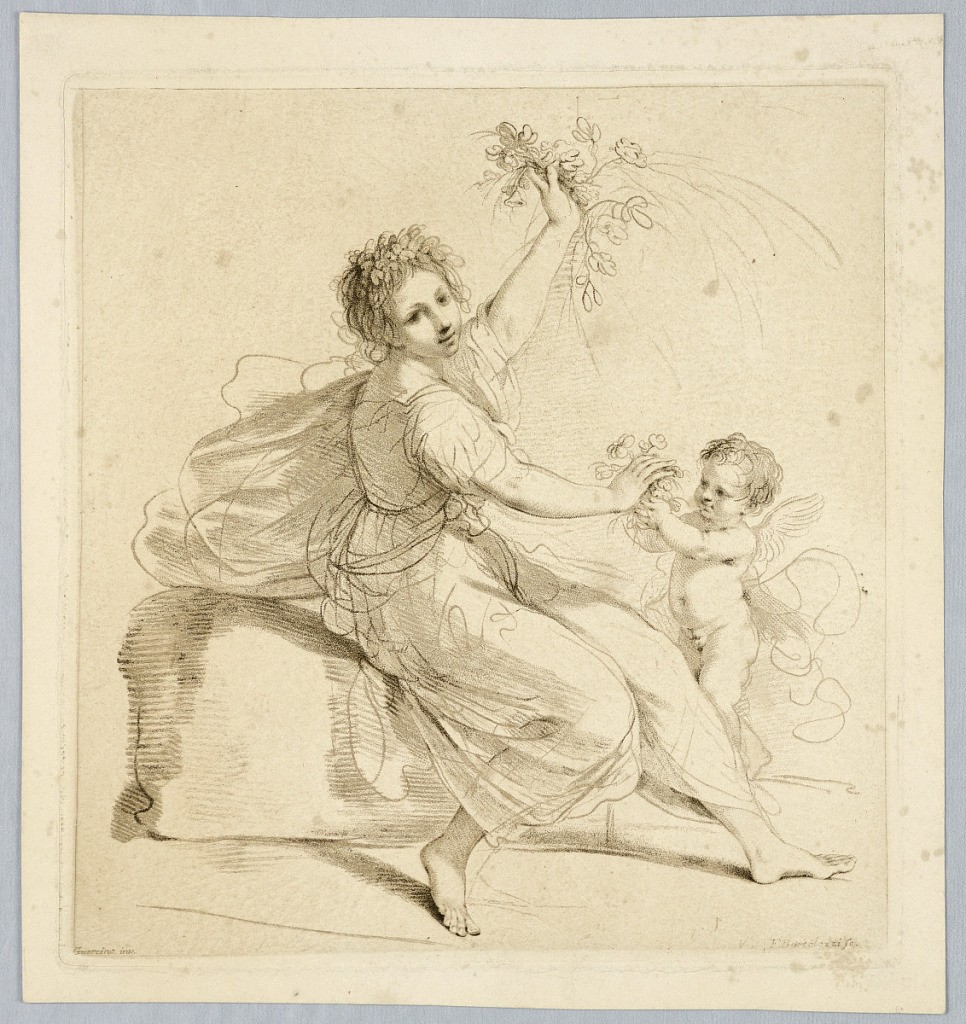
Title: Flora, with a Boy
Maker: Francesco Bartolozzi, Italian, active England, 1727–1815
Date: ca. 1760–1770
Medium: Engraving in brown ink on white paper
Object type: Print
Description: Flora seated, center, facing right, a putti hands her a bouquet while she waves another in her left hand. Flowers and leaves in her hair.